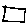
Label: square